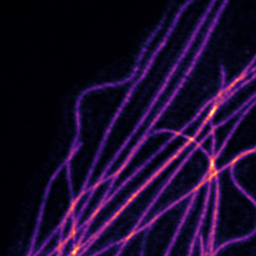
Label: Super-resolution Microtubules image